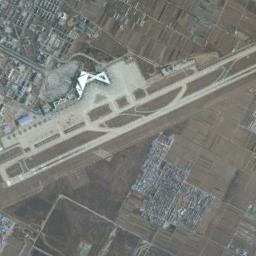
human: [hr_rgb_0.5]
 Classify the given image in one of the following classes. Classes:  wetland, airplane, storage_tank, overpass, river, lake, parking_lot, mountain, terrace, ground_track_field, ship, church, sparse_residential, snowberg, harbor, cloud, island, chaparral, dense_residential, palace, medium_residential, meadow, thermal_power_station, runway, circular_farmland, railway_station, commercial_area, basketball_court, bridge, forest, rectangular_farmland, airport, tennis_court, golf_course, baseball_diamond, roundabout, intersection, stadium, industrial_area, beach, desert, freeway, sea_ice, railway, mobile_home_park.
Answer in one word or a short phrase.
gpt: airport